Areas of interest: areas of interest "Commercial service"
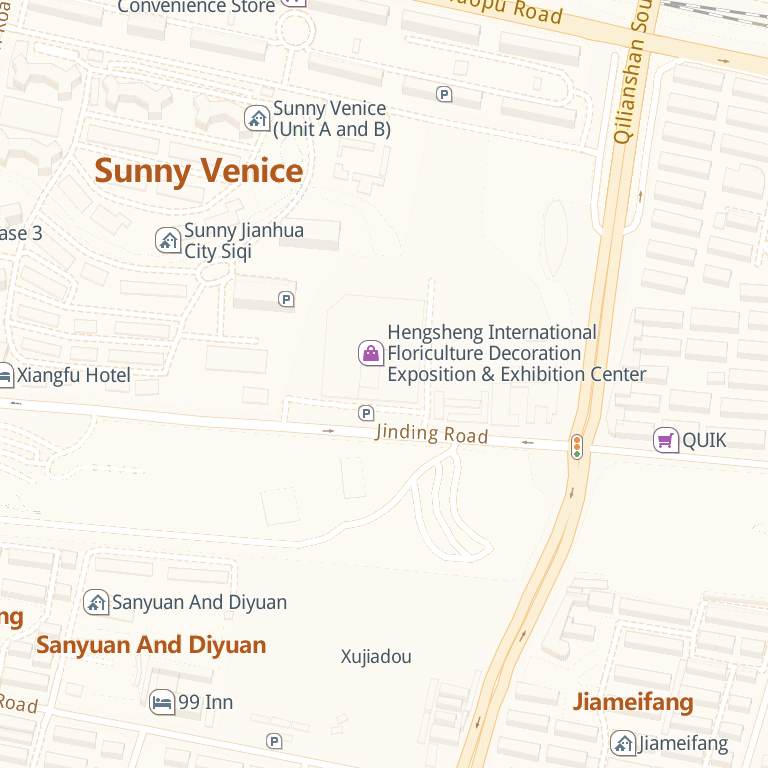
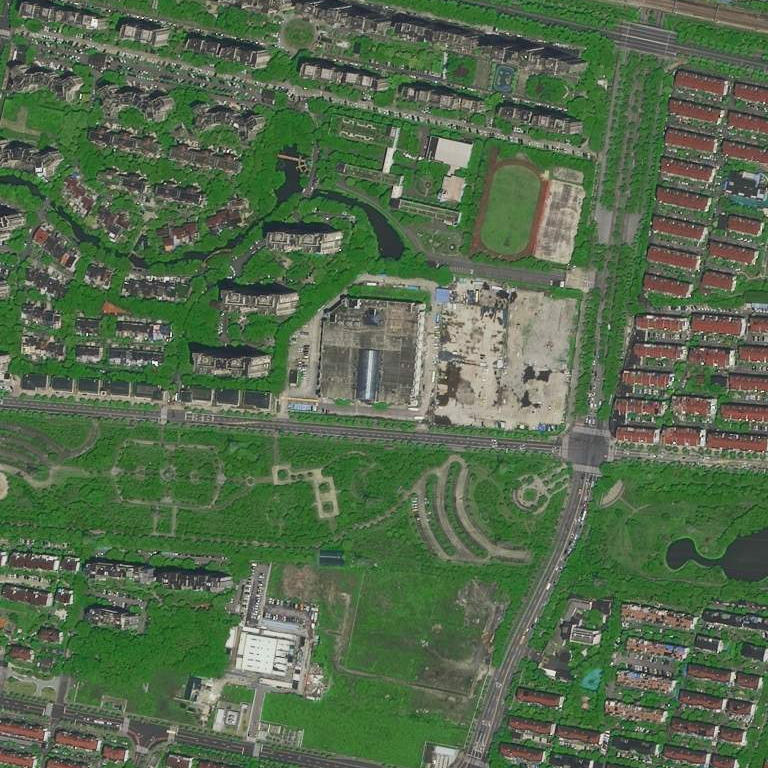